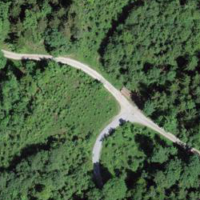
EUNIS habitat code: 44
Species observed at this site:
Tussilago farfara